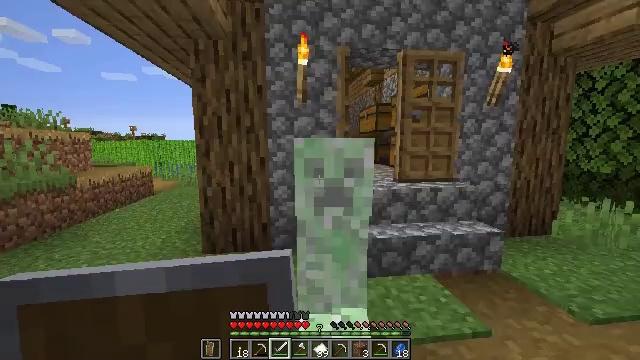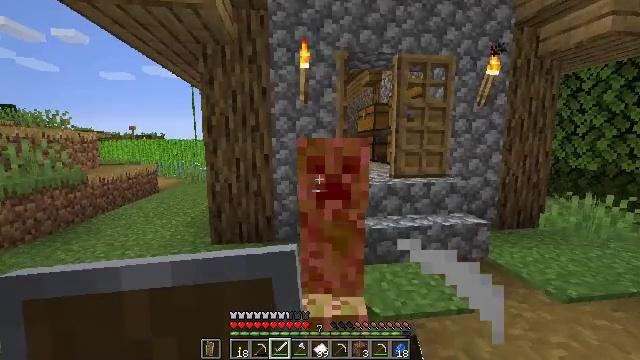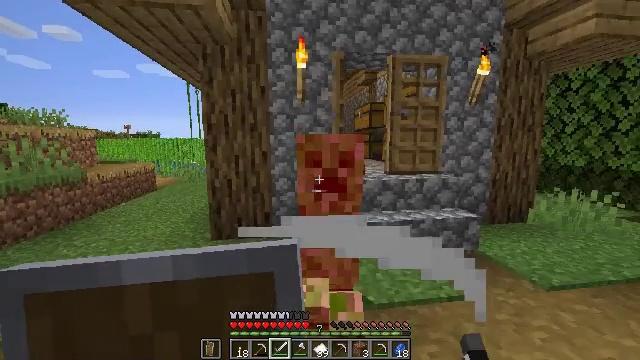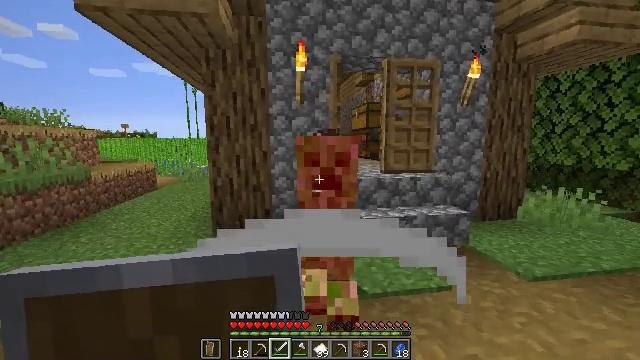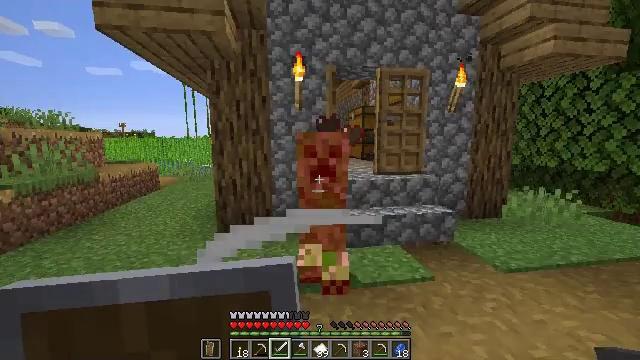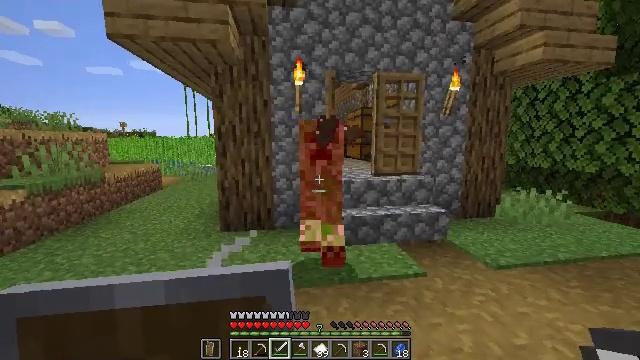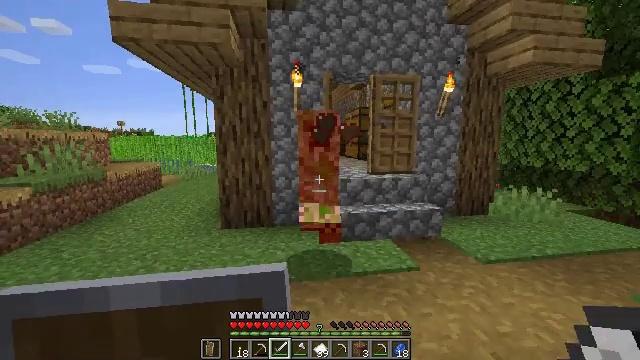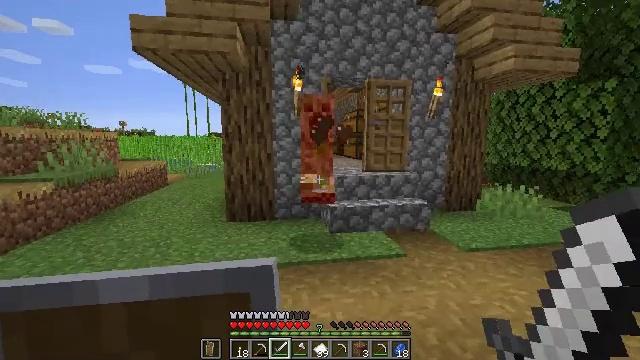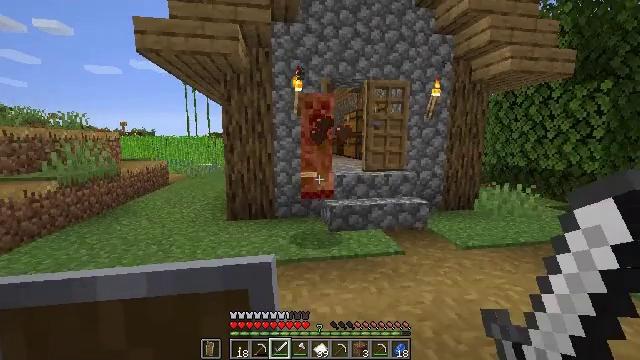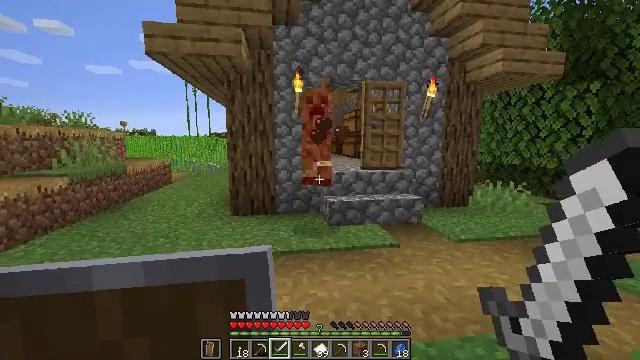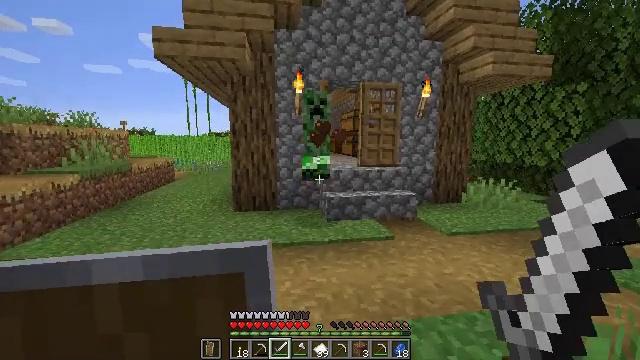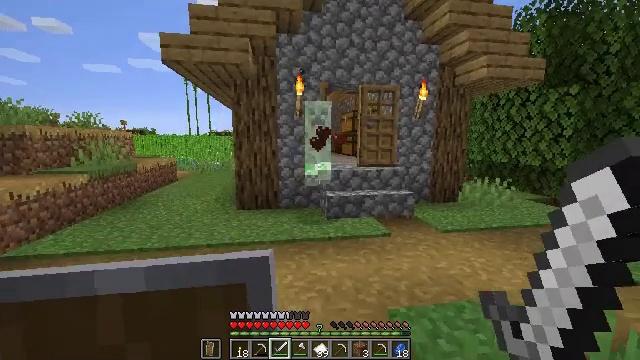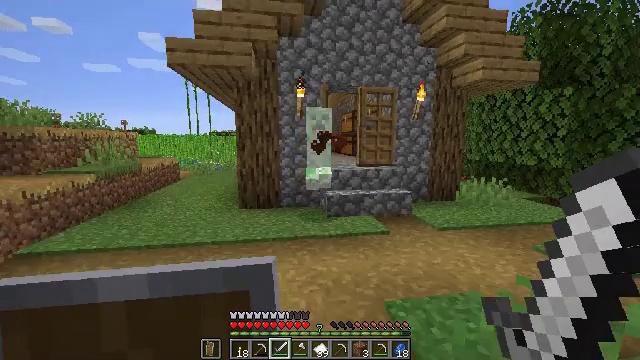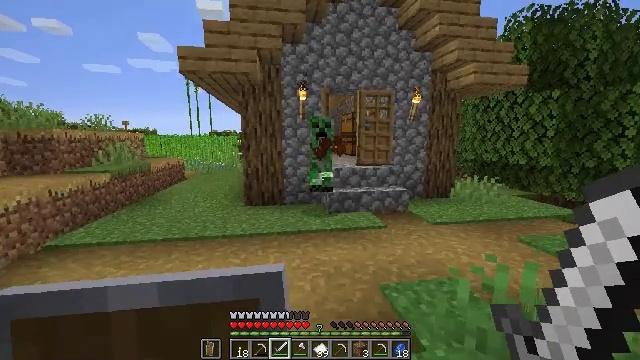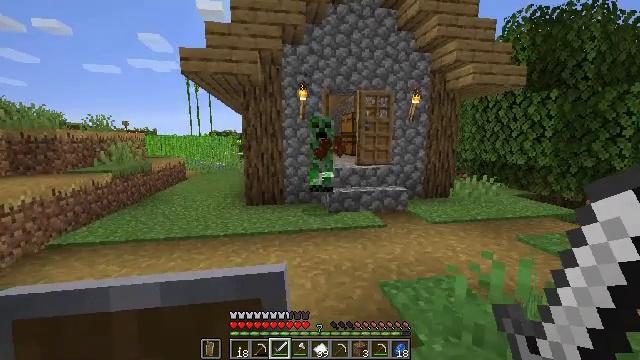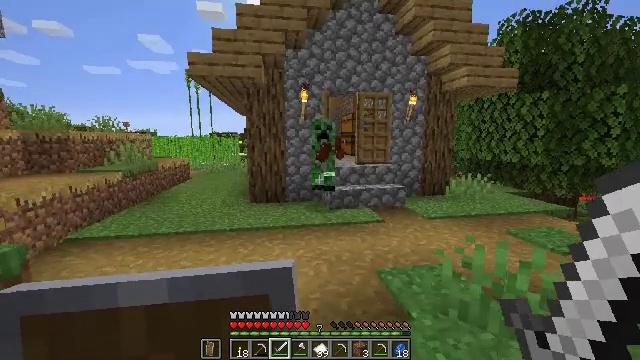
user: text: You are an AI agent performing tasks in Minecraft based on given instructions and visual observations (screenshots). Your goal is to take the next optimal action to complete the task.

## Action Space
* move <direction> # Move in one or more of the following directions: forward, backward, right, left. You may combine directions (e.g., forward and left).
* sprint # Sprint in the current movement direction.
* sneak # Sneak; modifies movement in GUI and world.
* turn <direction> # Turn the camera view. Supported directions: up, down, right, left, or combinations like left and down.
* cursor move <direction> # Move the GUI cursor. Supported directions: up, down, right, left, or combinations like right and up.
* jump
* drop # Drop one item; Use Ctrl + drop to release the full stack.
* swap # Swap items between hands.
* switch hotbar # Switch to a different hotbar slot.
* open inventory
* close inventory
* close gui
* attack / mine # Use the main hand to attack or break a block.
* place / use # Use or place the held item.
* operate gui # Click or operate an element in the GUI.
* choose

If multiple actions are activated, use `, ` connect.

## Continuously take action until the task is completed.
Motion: motion action
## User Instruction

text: Kill mobs.
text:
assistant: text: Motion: move back
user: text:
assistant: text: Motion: move back
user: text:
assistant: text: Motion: move back
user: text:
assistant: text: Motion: move back
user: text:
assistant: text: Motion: move back
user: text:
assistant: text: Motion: move back
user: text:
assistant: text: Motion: move back
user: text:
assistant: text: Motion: move back
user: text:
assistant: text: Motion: move back
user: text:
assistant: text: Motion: move back
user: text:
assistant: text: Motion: move back
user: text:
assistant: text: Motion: move back
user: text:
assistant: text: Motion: move back
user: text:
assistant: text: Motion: move back
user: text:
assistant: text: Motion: move back
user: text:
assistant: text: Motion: move back
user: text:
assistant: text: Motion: move back
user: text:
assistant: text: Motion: move back
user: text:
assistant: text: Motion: move back
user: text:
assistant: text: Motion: move back
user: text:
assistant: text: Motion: move back
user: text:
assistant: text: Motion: move back
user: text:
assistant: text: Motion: move back
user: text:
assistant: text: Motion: move back
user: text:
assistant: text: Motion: no_op
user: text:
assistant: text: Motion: no_op
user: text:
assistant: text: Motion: no_op
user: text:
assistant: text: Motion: no_op
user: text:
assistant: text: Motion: no_op
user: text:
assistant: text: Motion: no_op